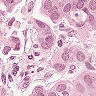
Metastatic tissue present: yes